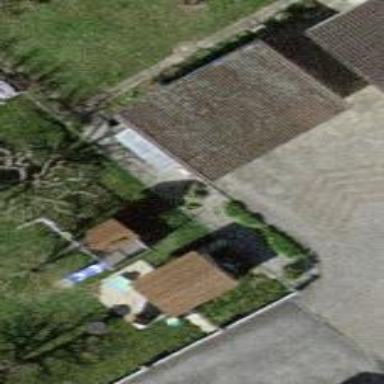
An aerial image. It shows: Carport building.